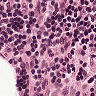
Metastatic tissue present: no